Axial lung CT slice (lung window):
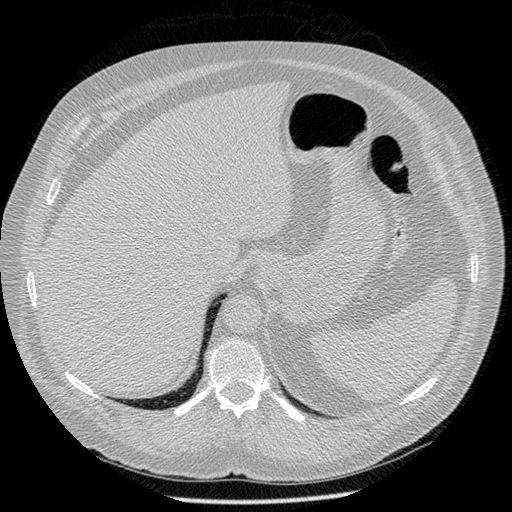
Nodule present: no